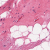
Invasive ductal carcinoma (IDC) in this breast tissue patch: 0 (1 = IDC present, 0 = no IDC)